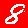
Digit: 8